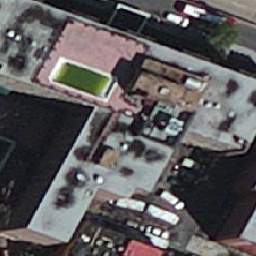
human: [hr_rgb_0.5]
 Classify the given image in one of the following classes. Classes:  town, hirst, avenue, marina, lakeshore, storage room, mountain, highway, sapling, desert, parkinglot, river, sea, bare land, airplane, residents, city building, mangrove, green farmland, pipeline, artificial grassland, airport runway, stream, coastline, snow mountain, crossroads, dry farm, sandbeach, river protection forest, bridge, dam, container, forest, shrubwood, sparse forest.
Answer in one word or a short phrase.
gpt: city building